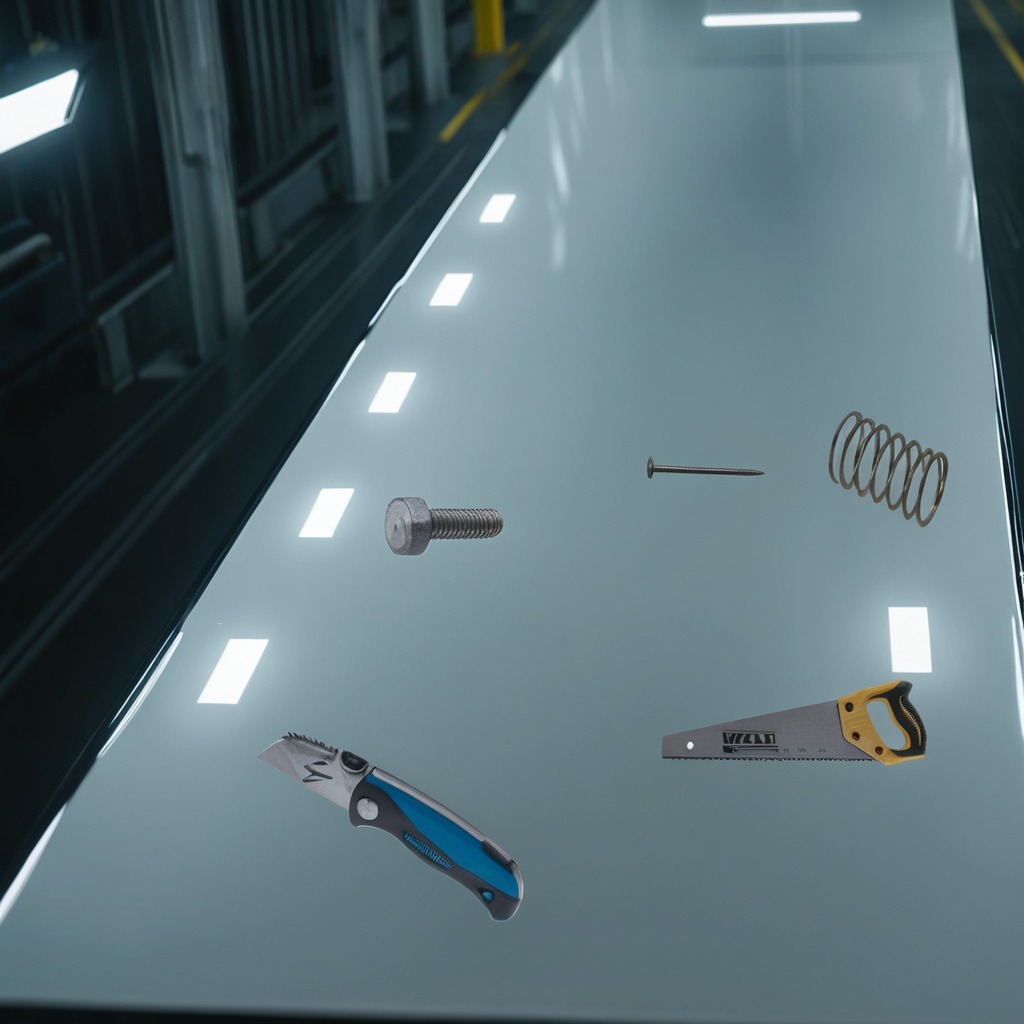
A utility knife, an iron nail, a coiled metal spring, and a handheld metal saw are lying on the high-gloss table.